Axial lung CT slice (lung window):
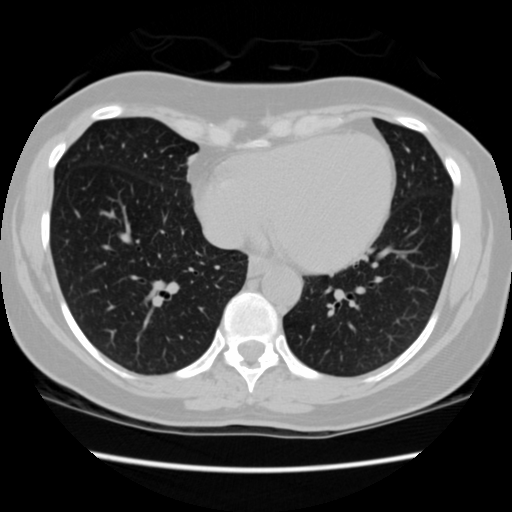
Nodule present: no